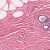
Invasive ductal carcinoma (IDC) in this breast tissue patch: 0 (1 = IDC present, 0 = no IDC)